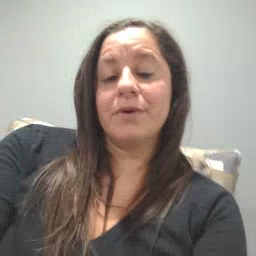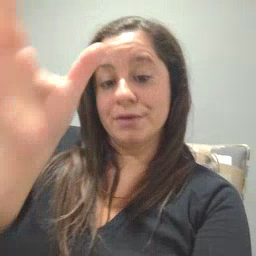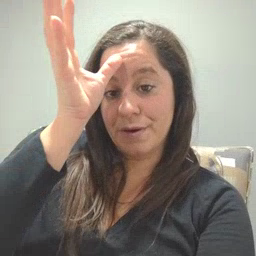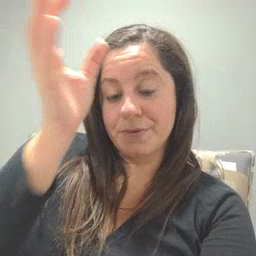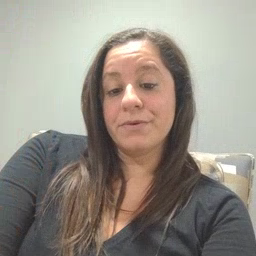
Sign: dad